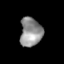
Tissue: skin
Cell type: Epithelial cells
Senescence score: 0.2864
Nuclear area (px): 618
Mean DAPI intensity: 145.112